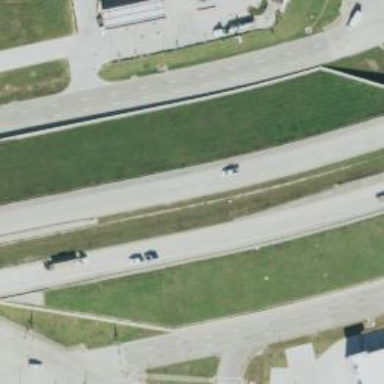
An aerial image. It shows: Retaining wall.